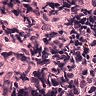
Metastatic tissue present: no